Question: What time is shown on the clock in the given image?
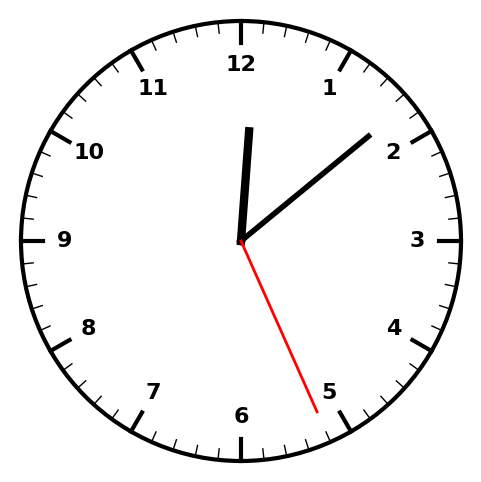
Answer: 12:08:26